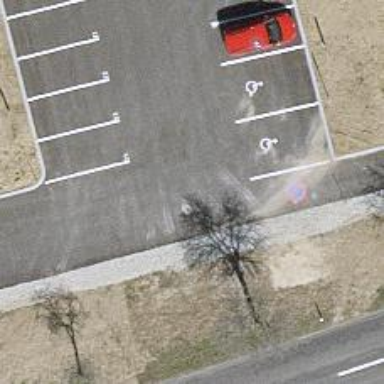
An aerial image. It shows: Asphalt driveway for service vehicles.